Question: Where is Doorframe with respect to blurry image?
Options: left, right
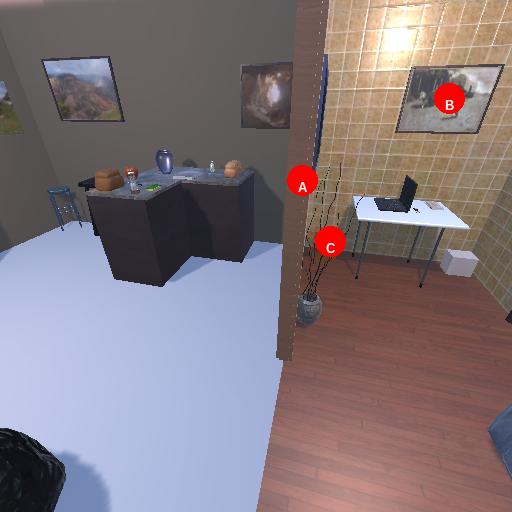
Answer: left